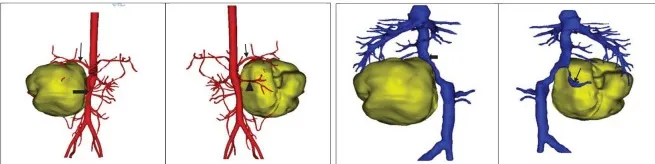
(A) The positional relationship between the tumor and the artery. : Celiac trunk;. : Superior mesenteric artery;. : Right renal artery.
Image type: radiology (mri)